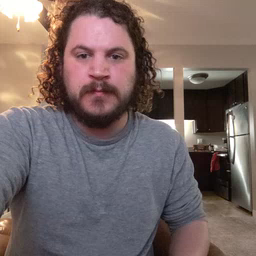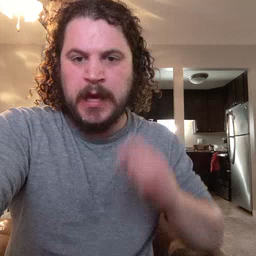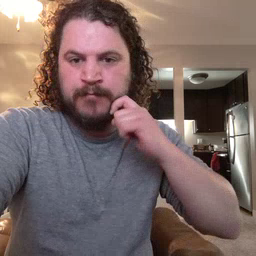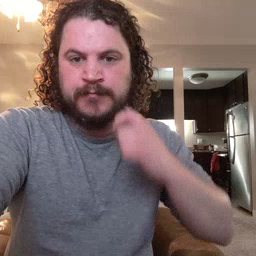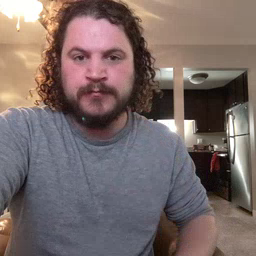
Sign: apple